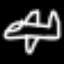
Label: airplane